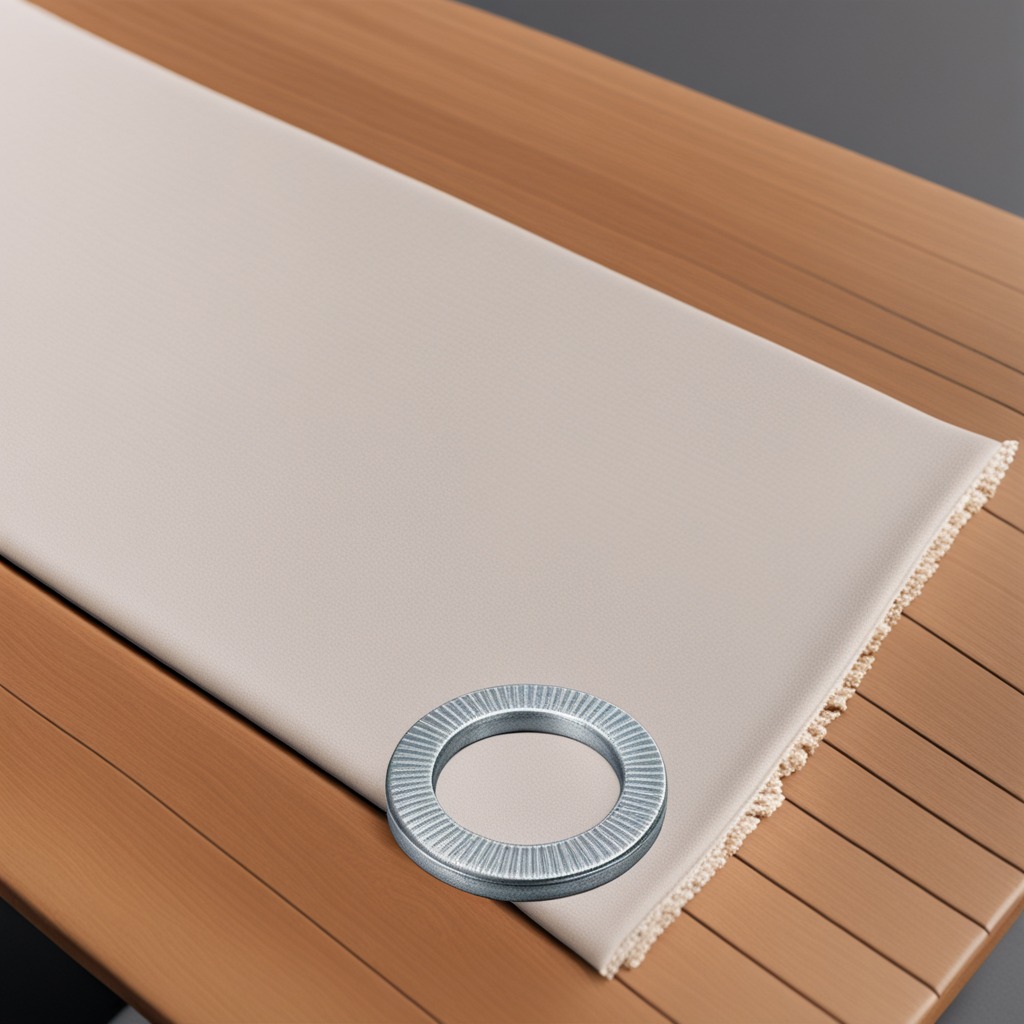
A flat metal washer lies on a wooden table in an outdoor workshop during daytime bright natural light soft shadows worn but beneath the cloth.